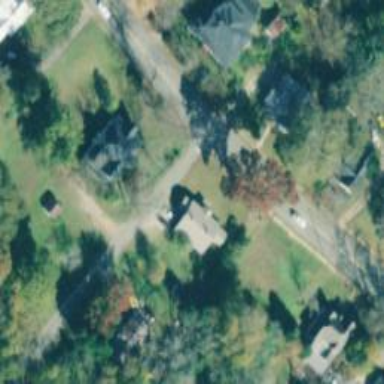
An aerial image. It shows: Driveway leading to service road.